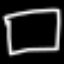
Label: square